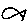
Label: fish